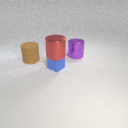
large brown rubber cylinder to the left of large purple metal cylinder